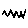
Label: zigzag